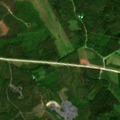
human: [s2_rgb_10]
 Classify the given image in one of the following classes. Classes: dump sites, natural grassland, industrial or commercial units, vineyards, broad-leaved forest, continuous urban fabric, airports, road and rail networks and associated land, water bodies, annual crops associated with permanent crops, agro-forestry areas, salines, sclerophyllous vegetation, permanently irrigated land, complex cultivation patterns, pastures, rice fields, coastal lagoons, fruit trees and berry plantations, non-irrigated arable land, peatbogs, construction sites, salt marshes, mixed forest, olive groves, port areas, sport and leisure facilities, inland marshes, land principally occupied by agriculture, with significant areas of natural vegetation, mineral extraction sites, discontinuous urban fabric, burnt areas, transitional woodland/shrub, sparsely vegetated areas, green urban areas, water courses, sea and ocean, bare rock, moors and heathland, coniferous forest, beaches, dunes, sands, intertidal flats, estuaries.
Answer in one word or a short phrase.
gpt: coniferous forest, mixed forest, transitional woodland/shrub